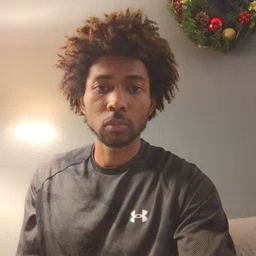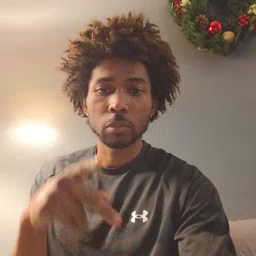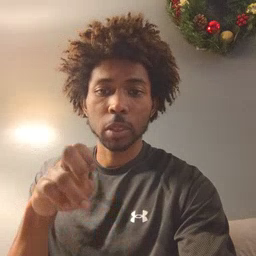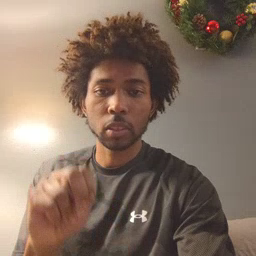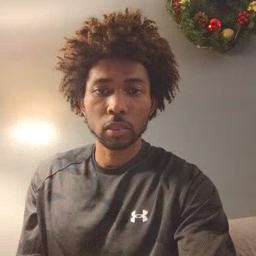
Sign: pen